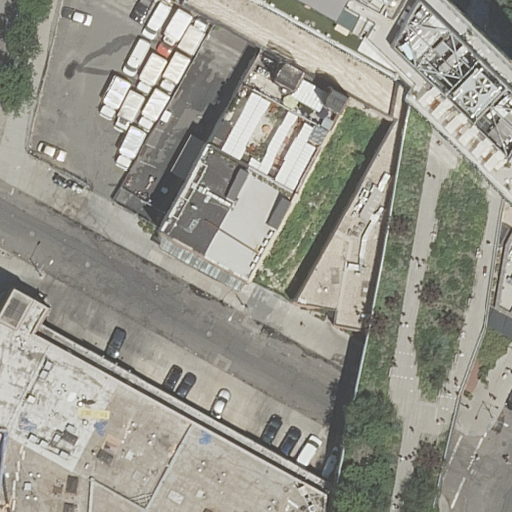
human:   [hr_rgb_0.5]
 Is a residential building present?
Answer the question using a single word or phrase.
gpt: yes

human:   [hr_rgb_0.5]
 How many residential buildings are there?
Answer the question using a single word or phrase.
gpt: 5

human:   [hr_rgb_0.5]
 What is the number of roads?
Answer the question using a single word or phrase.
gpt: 12

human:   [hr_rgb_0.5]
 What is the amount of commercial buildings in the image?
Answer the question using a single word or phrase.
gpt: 0

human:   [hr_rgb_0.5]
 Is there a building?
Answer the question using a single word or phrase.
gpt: yes

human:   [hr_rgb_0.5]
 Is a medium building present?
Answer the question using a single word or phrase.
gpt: yes

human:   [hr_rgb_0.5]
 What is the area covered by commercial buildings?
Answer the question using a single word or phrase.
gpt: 0m2

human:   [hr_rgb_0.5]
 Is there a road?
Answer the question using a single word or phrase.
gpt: yes

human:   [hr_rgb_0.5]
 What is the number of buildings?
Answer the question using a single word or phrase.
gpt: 5

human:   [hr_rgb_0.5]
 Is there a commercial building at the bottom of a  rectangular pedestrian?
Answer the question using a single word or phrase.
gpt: no

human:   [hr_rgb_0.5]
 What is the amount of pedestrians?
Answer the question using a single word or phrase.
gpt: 1

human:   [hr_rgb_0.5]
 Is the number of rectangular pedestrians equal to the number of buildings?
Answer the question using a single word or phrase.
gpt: no

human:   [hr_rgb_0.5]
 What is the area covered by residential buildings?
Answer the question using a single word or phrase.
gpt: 5429m2

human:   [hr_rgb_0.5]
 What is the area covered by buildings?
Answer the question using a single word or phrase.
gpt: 5429m2

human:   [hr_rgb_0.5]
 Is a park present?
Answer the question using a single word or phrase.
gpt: yes

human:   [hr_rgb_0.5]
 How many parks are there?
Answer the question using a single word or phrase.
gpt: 1

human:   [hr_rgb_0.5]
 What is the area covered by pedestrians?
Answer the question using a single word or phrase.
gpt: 426m2

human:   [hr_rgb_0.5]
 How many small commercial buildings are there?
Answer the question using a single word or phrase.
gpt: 0

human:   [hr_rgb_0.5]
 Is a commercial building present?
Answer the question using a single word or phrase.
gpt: no

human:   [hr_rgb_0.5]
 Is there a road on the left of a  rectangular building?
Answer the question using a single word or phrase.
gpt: yes

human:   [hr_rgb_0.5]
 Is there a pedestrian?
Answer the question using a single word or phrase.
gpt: yes

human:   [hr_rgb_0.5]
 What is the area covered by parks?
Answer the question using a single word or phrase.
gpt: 2188m2

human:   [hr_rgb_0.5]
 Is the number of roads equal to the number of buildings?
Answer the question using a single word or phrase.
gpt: no

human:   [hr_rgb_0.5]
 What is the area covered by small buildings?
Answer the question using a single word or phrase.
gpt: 62m2

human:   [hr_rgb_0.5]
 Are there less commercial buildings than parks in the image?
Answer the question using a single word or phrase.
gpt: yes

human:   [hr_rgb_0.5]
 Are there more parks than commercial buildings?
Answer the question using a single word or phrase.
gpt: yes

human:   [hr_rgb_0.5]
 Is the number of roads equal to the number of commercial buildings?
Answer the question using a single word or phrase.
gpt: no

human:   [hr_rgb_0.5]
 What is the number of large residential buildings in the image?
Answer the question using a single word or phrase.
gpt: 2

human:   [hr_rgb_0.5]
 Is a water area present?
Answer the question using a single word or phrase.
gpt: no

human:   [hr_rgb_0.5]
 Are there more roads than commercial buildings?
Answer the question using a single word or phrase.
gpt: yes

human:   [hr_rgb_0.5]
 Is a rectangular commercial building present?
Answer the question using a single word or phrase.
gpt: no

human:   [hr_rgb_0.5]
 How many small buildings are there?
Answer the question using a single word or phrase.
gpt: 1

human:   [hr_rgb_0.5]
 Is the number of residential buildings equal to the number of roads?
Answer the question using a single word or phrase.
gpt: no

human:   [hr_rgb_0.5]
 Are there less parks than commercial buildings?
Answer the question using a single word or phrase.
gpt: no

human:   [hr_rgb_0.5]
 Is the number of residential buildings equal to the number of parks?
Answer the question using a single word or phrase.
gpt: no

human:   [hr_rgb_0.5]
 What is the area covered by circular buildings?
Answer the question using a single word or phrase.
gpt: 0m2

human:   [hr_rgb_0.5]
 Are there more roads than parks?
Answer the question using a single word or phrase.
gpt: yes

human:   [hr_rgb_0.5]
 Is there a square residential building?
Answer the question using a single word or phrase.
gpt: no

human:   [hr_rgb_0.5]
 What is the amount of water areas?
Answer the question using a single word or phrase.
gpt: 0

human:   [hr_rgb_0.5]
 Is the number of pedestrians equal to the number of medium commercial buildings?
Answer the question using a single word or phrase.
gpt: no

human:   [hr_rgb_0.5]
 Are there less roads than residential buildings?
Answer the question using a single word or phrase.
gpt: no

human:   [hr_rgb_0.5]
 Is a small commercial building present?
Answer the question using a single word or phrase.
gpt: no

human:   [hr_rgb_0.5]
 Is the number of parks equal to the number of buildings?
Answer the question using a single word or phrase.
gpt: no

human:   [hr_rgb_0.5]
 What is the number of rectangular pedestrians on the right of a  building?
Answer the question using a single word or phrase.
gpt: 0

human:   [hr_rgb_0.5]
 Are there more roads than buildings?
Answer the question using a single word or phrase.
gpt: yes

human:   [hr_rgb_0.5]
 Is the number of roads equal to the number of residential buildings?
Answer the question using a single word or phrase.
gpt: no

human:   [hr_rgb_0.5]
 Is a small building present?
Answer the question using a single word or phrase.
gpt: yes

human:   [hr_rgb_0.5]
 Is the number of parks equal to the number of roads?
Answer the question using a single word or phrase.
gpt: no

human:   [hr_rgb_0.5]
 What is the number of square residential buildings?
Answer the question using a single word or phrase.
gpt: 0

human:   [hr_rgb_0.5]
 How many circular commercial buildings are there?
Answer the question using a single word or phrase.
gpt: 0

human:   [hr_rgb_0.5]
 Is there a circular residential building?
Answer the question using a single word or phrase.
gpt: no

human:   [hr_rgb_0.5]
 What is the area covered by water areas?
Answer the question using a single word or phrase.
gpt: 0m2

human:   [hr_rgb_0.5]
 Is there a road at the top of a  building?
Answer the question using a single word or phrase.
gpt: yes

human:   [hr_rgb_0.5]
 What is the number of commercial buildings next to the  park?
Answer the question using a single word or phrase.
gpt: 0

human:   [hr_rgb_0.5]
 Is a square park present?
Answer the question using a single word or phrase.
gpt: no

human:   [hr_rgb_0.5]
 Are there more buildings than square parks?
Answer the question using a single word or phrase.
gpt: yes

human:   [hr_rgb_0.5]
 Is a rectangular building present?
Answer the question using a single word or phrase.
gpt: yes

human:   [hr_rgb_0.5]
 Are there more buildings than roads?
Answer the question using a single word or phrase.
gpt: no

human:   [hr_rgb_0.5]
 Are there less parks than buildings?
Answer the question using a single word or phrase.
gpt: yes

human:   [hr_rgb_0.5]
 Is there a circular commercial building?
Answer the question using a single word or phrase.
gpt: no

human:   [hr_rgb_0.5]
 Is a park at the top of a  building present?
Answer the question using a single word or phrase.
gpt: no

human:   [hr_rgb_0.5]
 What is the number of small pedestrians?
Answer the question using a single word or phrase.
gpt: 0

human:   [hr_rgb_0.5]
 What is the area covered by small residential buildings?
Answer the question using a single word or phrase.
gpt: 62m2

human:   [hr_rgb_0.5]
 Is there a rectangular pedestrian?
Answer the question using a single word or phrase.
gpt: no